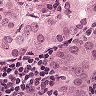
Metastatic tissue present: yes